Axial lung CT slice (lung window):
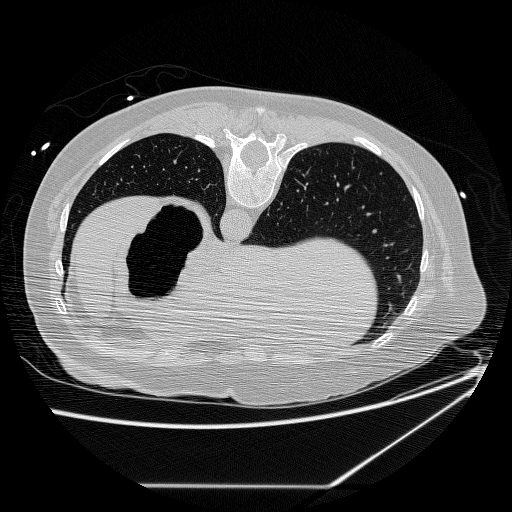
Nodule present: no